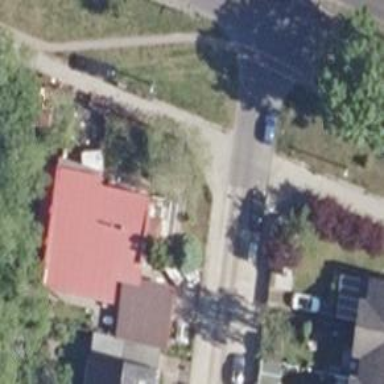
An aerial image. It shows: Sidewalk along the footway.